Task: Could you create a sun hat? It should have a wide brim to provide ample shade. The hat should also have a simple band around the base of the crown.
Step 69:
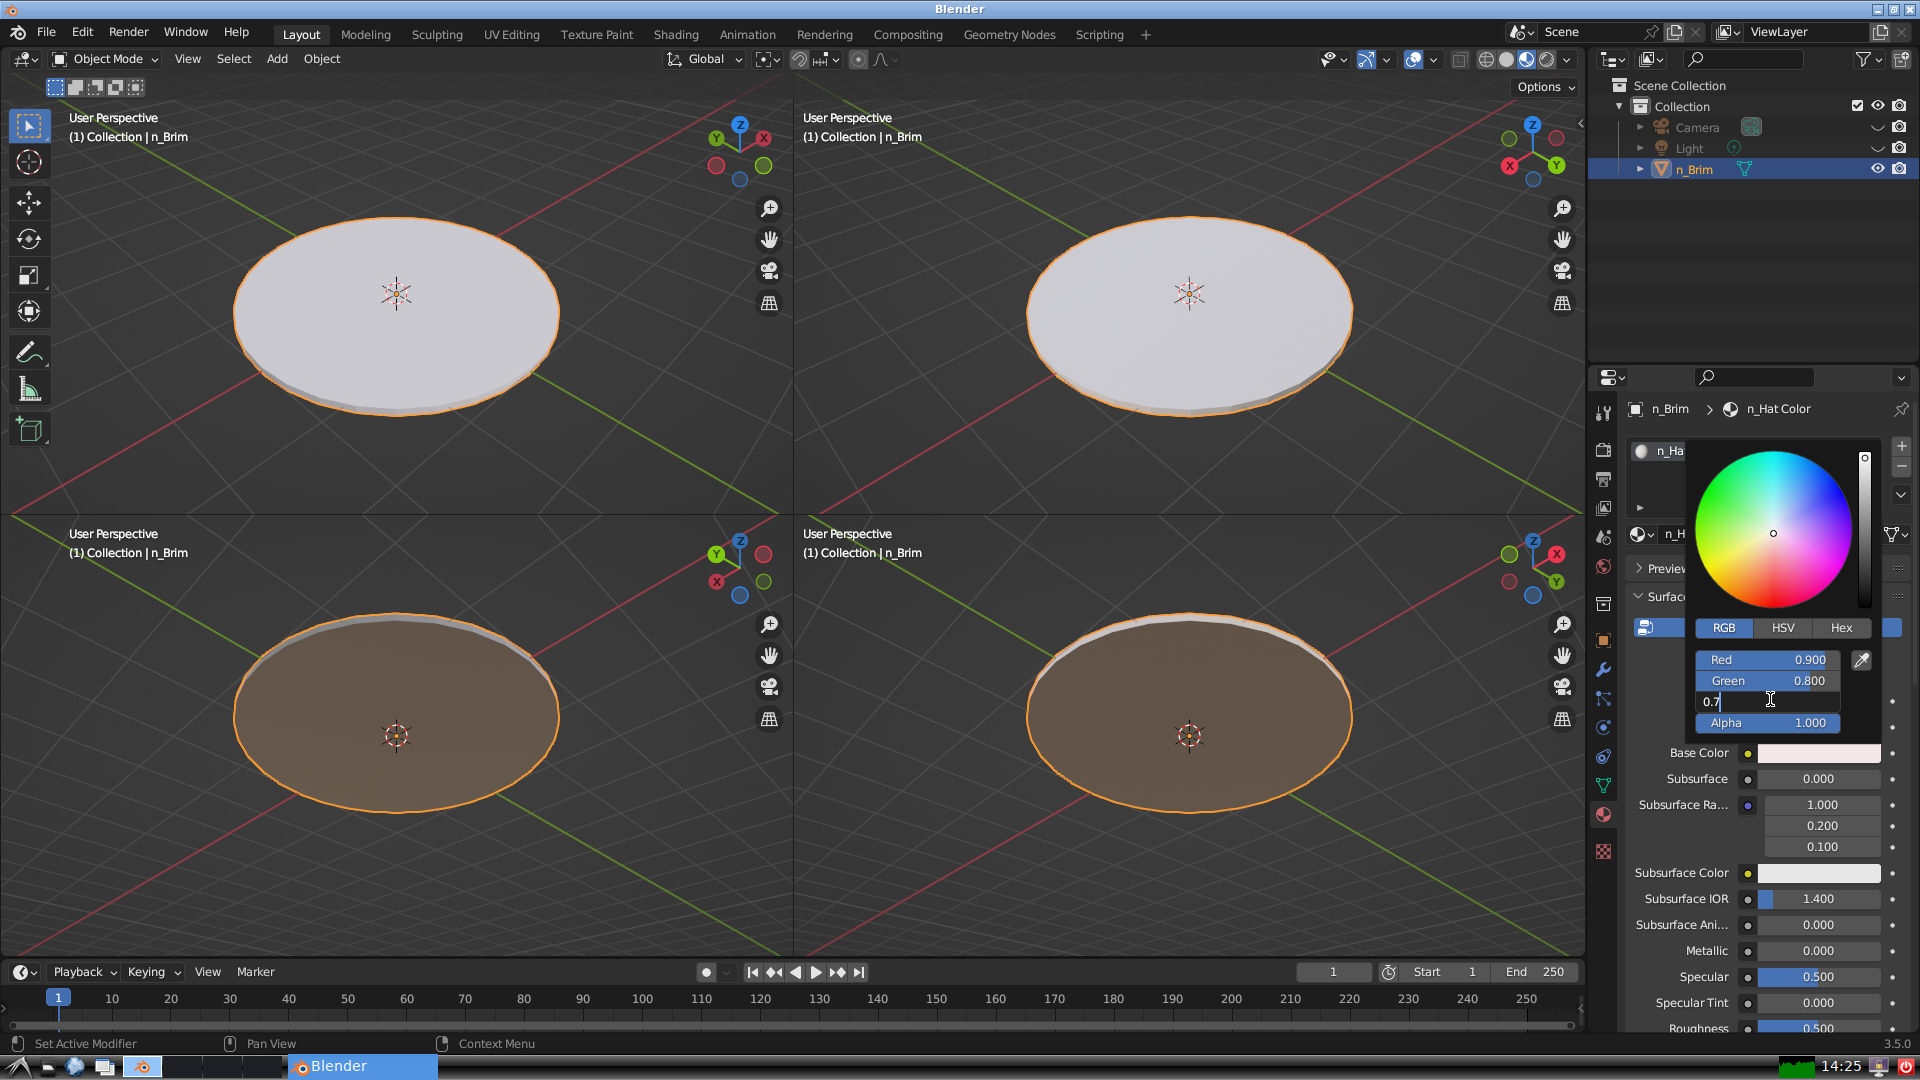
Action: {"key_press": ['Return']}